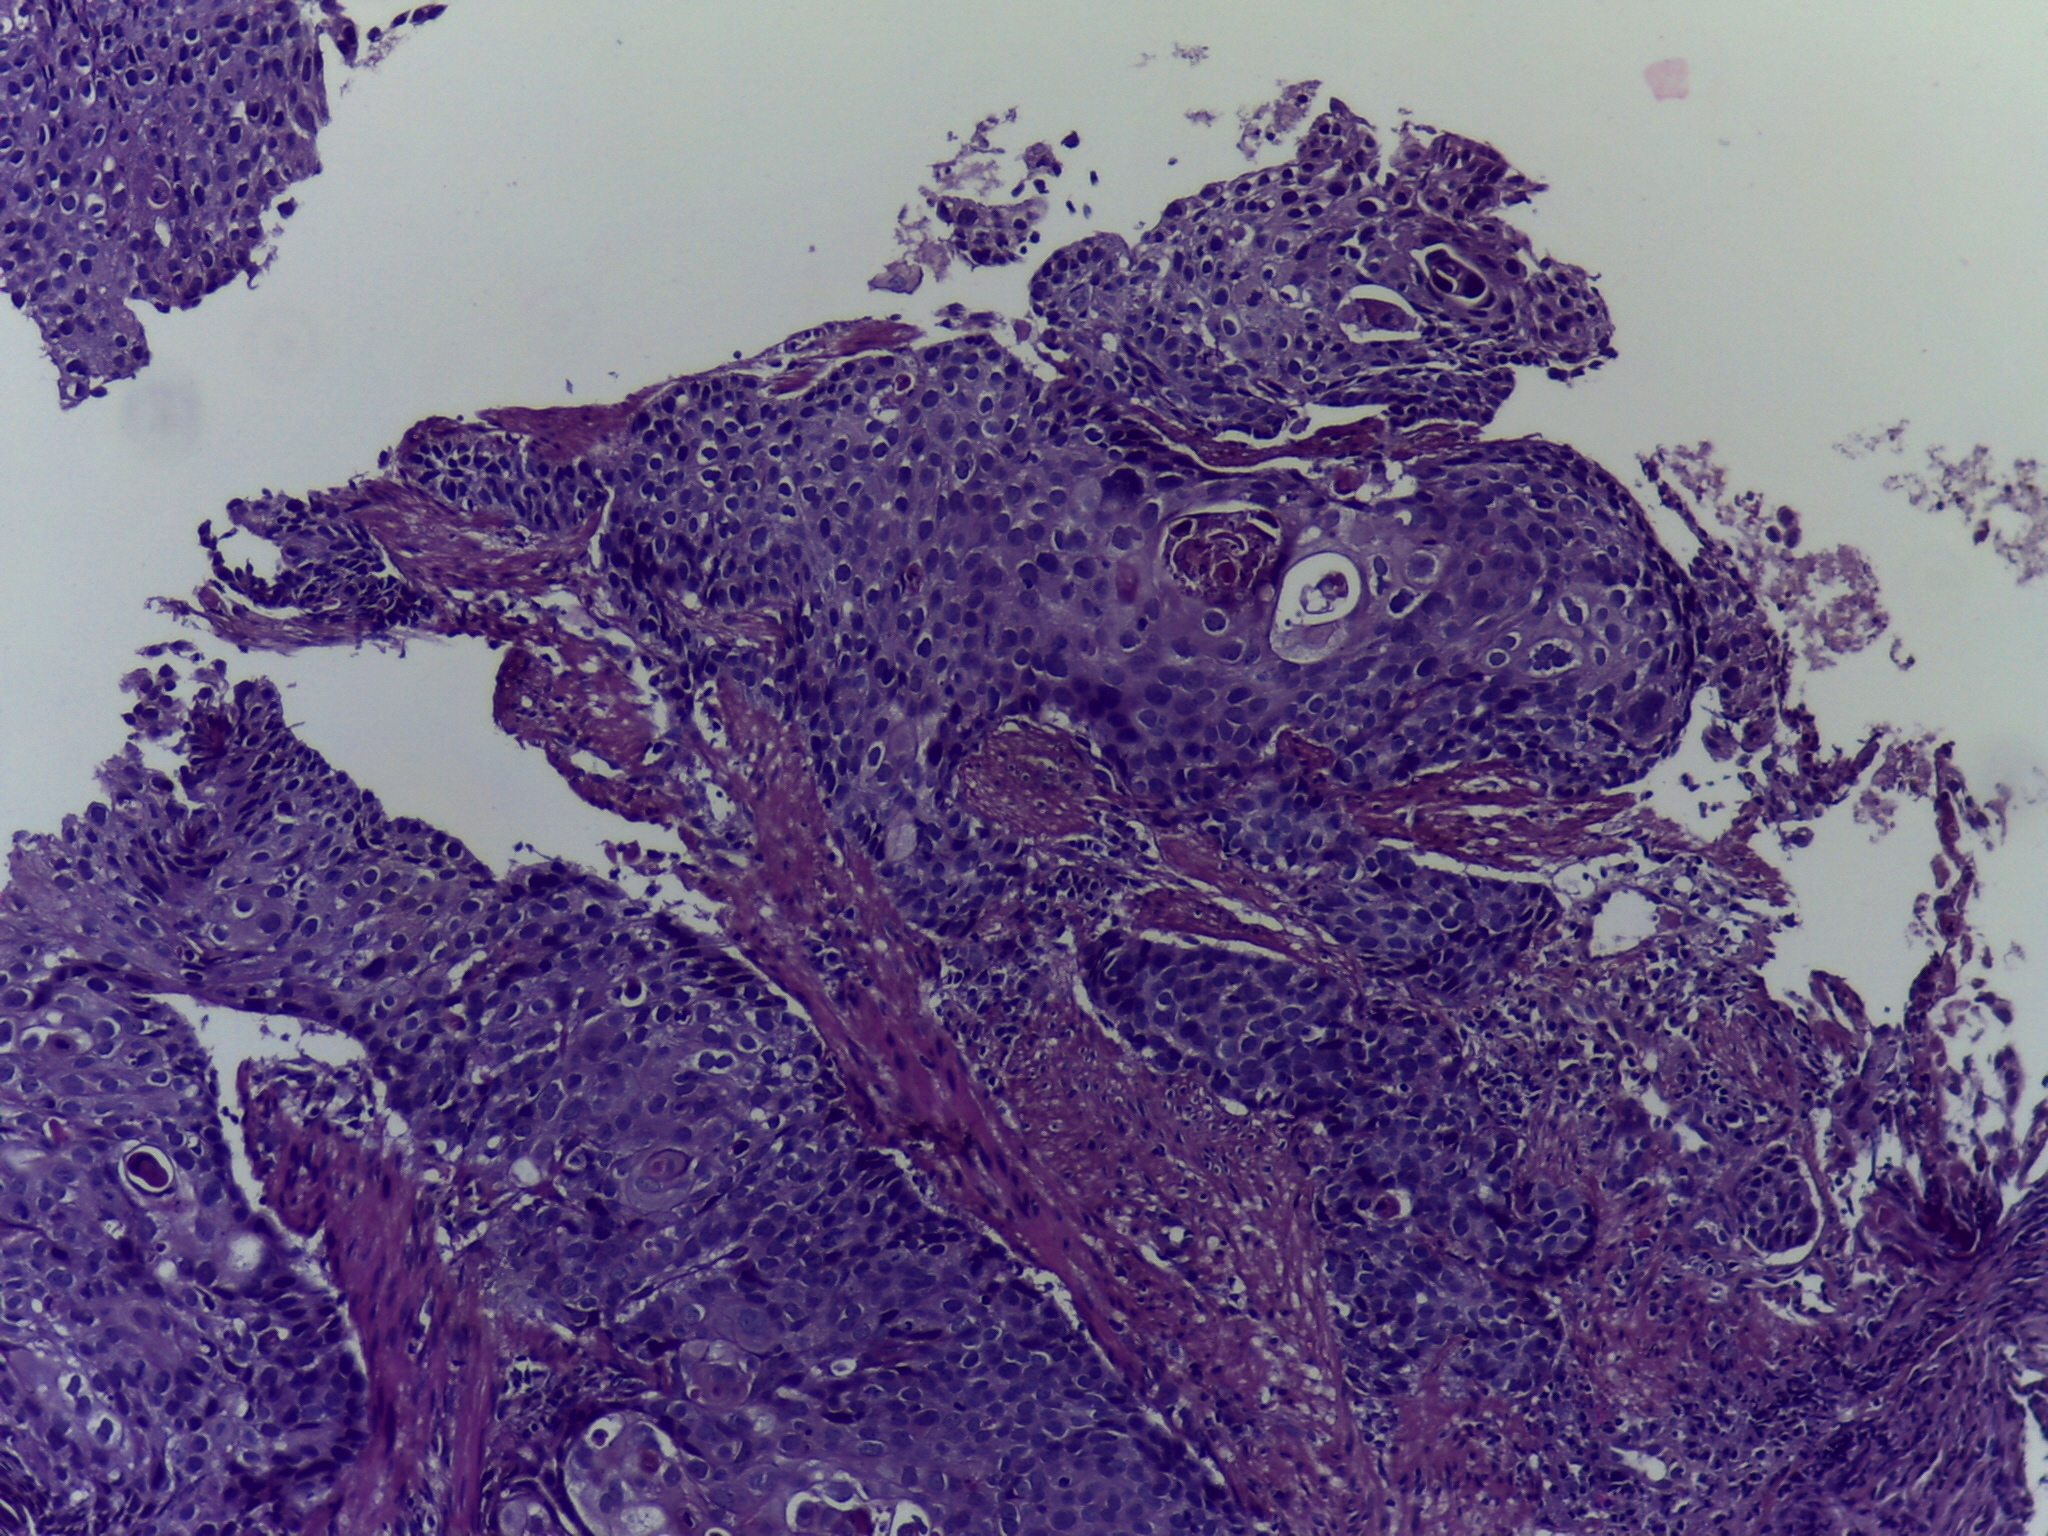
Diagnosis: OSCC